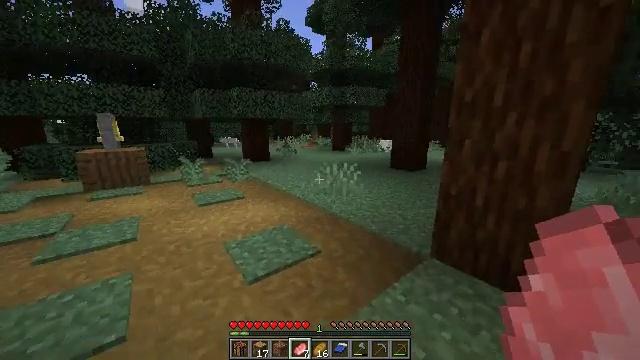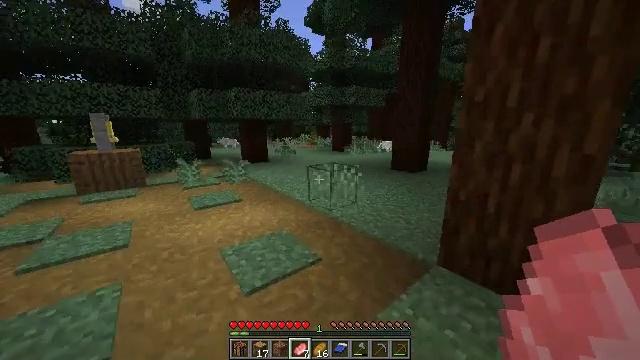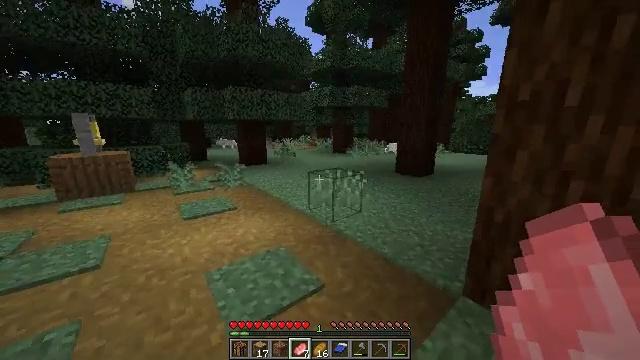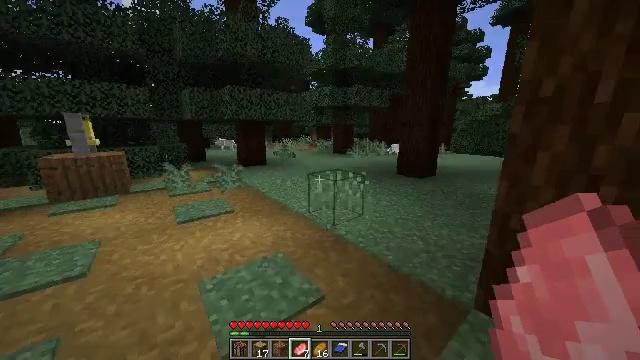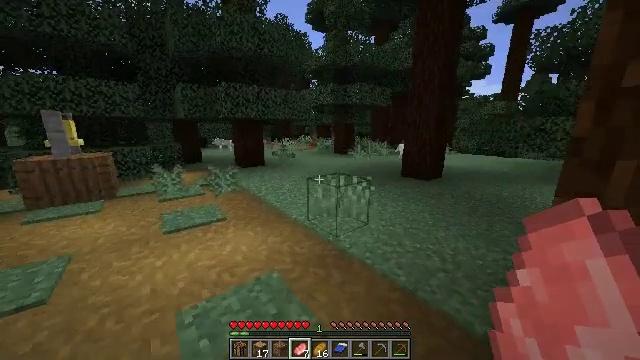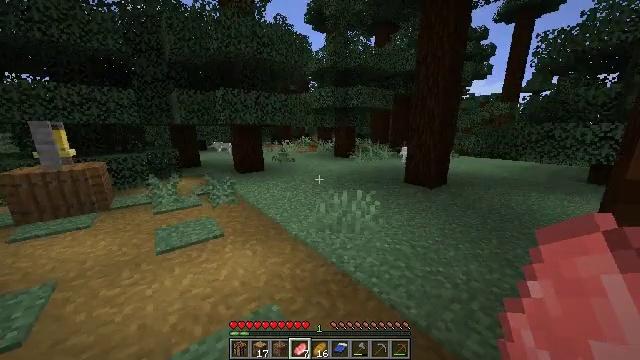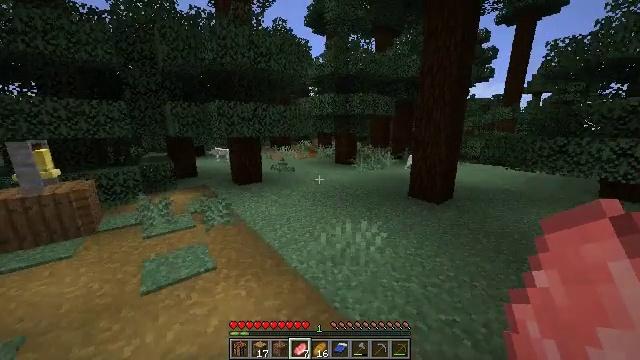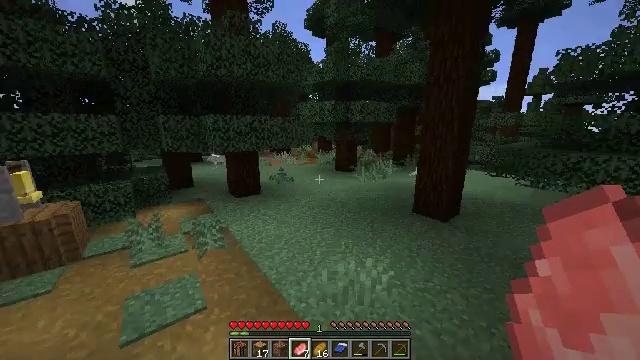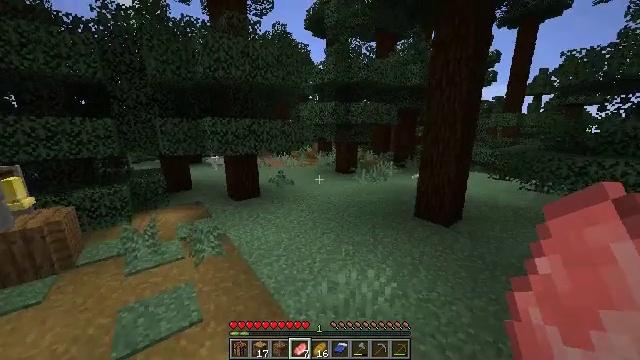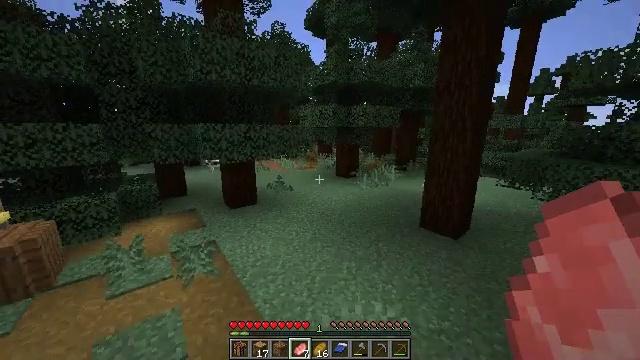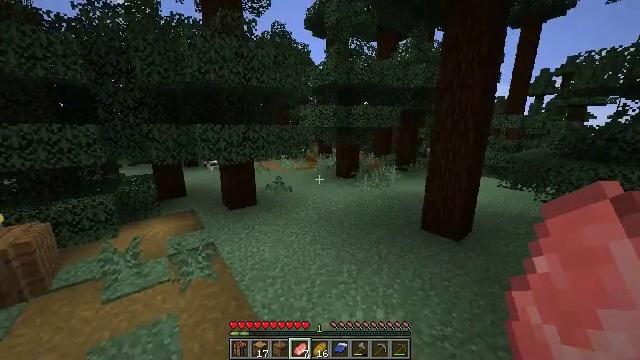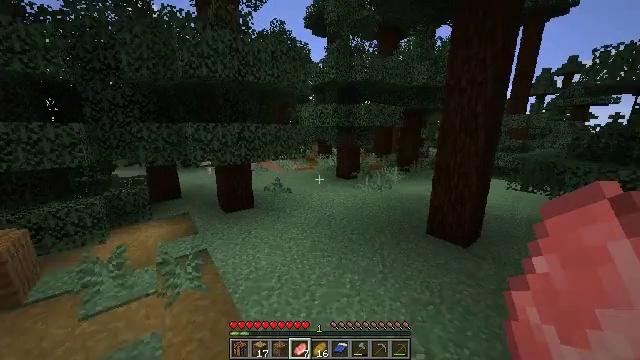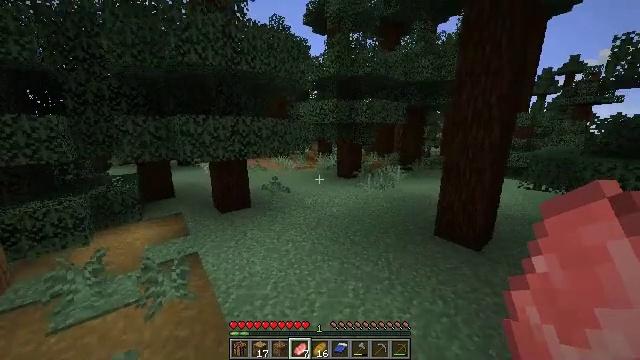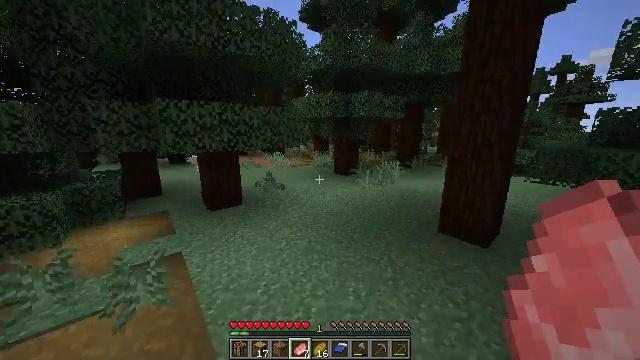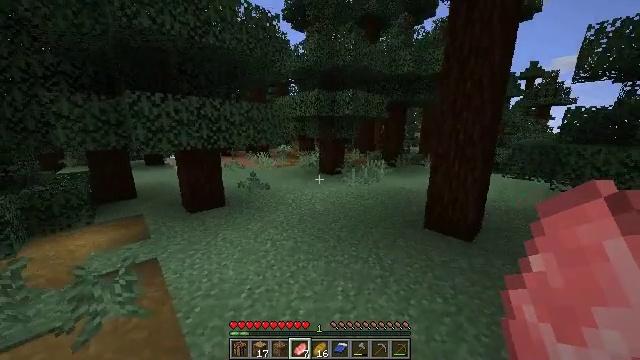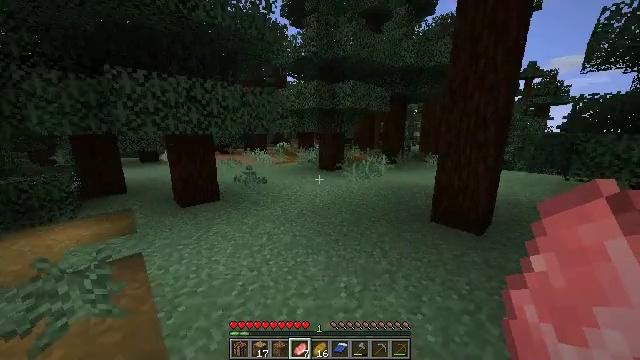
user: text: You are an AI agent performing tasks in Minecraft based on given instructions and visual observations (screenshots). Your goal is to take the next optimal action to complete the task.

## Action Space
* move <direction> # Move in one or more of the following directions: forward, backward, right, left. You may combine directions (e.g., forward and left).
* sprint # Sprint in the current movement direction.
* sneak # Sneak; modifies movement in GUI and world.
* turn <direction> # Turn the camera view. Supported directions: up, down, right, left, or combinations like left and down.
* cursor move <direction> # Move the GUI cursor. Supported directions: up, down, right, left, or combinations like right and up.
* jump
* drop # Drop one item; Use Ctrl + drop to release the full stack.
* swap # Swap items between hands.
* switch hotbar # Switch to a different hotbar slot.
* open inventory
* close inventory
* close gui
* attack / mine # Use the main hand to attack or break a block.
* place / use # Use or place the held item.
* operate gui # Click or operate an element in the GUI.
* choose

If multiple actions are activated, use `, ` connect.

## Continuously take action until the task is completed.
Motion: motion action
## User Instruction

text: Extract mossy cobblestone using a pickaxe.
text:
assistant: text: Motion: move forward
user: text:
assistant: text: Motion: move forward
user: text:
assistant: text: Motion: move forward
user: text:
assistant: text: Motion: move forward
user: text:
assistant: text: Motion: move forward, jump
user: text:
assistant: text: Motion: move forward, jump
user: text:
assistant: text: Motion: move forward, jump
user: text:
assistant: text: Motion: move forward, jump
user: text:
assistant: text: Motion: move forward
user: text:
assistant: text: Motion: move forward
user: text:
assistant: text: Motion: move forward
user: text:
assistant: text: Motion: move forward
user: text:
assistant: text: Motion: move forward, turn right
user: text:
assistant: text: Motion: move forward, turn right
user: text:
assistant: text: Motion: move forward, jump
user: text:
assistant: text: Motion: move forward, jump
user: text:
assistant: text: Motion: move forward and move right, jump
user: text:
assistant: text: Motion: move forward and move right, jump
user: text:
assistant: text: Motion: move forward and move right, jump
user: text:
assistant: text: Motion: move forward and move right, jump
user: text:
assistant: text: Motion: move forward and move right
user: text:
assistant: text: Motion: move forward
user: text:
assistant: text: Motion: move forward
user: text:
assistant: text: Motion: move forward, jump
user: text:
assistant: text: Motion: move forward, jump
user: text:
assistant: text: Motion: move forward, jump
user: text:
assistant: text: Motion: move forward, turn left and down, jump
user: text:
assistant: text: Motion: move forward and move left, turn left
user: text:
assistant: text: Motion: move forward and move left
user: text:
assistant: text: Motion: move forward and move left